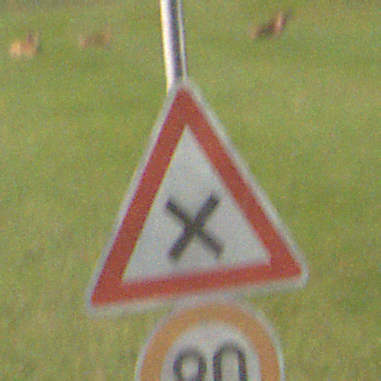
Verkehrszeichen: KreuzungOderEinmuendung
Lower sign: Geschwindigkeit80
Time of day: Night
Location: Outdoor (Nature)
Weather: Clear
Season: NotSpecified
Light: Natural